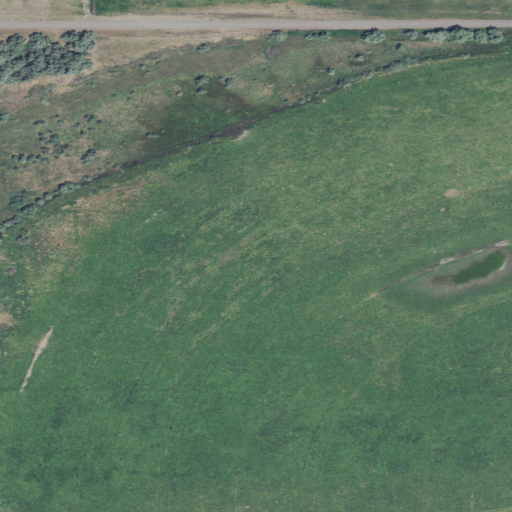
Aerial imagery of plain(s) in Oregon named Echo Meadows containing cultivated crops, low intensity development, and open development